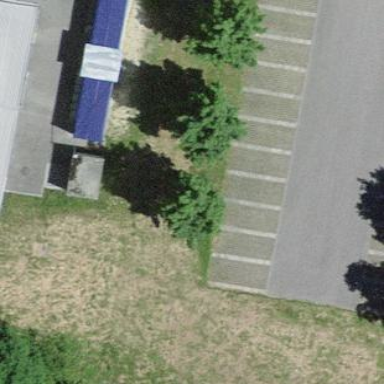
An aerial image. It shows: Parking available on the street side.